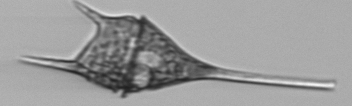
Label: Tripos_lineatus